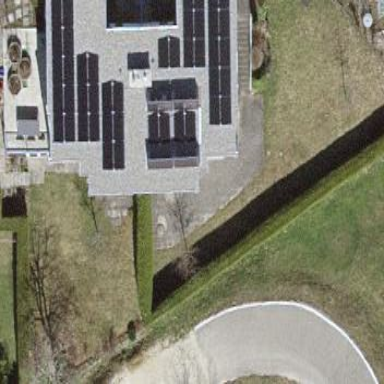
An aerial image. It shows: Semidetached house with flat roof.